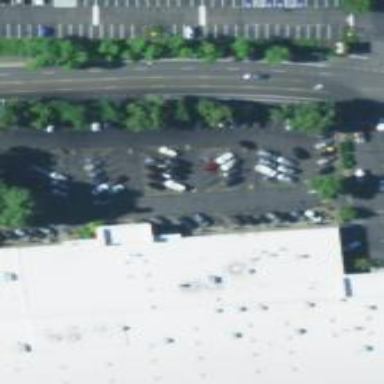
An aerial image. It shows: Parking space is available.